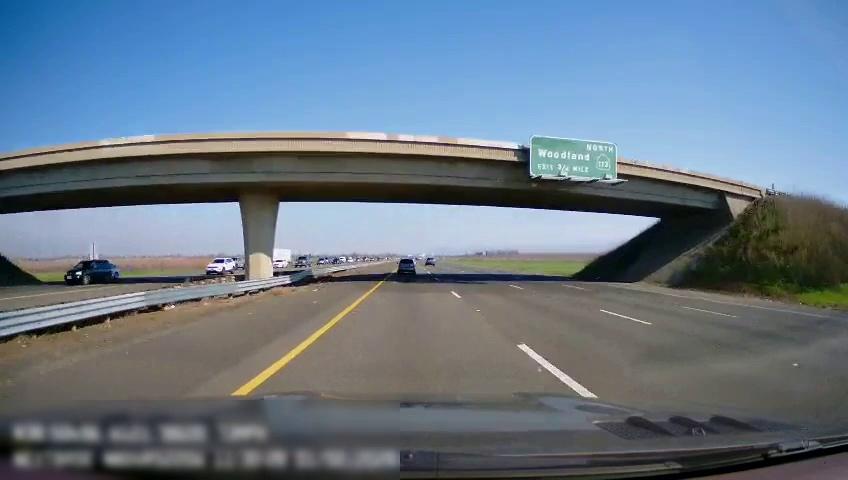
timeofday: Day
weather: Sunny
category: Drivable Space
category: Drivable Space
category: Vehicles | SUV
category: Vehicles | SUV
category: Vehicles | SUV
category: Vehicles | Car
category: Vehicles | Truck
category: Vehicles | Truck
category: Vehicles | SUV
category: Vehicles | SUV
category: Vehicles | SUV
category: Lanes | Current Lane
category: Lanes | Current Lane
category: Lanes | Alternate Lane
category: Lanes | Alternate Lane
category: Lanes | Alternate Lane
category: Lanes | Opposite Lane
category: Traffic | Signs